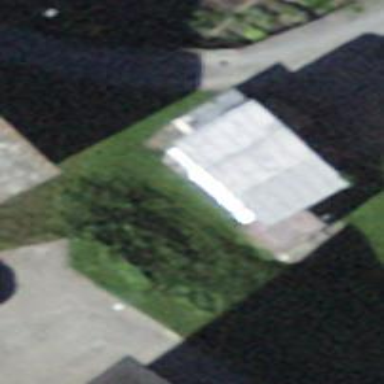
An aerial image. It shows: Shed.